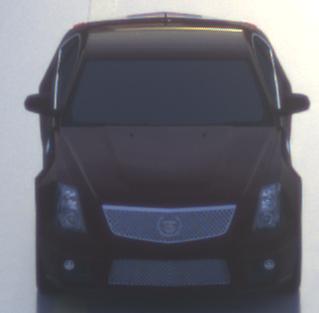
Make: Cadillac
Model: CTS-V
Detailed model: CTS-V (II) Limousine
Model produced from: 2008/11
Model produced until: 2010/12
Doors: 4
Color: red
Road condition: wet road
Daytime: sunrise or sunset
Contrast: low contrast